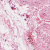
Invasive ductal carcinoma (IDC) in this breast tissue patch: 0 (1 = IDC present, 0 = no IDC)